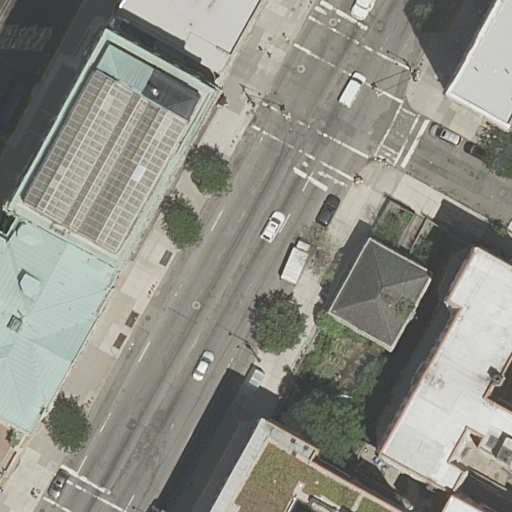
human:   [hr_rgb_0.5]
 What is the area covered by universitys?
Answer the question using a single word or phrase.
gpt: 19648m2

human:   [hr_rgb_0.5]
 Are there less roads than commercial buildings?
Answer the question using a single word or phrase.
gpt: no

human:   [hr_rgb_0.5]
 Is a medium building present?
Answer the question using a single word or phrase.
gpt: yes

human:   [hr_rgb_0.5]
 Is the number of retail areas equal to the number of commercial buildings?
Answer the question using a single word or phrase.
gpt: no

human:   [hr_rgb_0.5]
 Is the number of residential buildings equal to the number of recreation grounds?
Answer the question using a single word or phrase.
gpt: no

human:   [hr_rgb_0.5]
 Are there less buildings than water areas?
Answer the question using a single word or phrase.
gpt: no

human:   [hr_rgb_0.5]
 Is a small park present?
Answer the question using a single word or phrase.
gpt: no

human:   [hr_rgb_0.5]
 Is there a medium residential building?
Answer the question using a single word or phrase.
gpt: yes

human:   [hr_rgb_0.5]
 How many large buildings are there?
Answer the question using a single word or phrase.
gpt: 6

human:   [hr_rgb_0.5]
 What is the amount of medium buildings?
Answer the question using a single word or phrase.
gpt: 1

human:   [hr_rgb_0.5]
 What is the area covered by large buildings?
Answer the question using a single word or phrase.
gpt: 5452m2

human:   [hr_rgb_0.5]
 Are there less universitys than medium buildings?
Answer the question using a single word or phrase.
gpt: no

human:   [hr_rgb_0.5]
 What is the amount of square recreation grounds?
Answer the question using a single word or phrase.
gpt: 0

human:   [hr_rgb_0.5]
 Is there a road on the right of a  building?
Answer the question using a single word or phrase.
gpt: yes

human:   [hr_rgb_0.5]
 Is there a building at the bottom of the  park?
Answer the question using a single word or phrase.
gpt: yes

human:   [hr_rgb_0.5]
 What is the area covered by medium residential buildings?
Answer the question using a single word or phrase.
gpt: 236m2

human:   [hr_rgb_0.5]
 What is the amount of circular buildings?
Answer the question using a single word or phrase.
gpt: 0

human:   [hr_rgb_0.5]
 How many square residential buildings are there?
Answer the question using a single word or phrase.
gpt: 0

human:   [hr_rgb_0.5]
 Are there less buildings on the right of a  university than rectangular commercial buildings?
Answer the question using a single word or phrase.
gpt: no

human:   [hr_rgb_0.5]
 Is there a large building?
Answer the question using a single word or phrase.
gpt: yes

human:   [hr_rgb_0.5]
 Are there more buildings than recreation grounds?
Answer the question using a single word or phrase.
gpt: yes

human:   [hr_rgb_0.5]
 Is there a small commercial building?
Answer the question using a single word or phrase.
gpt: no

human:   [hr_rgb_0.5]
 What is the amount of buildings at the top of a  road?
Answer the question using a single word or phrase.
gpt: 2

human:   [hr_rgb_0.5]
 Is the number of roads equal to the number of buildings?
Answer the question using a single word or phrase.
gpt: no

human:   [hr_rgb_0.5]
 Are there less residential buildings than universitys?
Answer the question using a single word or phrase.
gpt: no

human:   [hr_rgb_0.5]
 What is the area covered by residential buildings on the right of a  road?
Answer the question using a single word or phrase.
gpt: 1928m2

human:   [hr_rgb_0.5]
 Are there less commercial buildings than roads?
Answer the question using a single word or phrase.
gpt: yes

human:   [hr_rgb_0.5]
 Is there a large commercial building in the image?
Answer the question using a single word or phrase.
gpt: no

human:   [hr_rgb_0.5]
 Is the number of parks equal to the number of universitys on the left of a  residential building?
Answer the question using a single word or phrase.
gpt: yes

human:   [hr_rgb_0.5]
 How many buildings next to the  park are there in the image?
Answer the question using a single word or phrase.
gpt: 8

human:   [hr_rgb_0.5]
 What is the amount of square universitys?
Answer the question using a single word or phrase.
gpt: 0

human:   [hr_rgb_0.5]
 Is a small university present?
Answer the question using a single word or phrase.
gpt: no

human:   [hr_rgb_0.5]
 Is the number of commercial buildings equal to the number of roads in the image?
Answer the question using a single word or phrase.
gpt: no

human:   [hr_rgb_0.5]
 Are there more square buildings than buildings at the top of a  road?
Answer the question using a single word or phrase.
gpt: no

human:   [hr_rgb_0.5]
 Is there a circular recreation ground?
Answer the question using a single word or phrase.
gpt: no

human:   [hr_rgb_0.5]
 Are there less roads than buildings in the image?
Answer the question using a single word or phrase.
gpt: yes